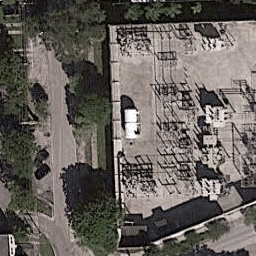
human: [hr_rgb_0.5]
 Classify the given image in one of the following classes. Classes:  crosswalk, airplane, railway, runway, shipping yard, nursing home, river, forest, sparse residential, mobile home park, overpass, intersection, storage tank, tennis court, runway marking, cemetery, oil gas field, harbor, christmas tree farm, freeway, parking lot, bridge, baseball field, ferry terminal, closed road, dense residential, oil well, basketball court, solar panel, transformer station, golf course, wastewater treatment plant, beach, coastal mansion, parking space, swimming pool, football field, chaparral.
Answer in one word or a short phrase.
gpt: transformer station